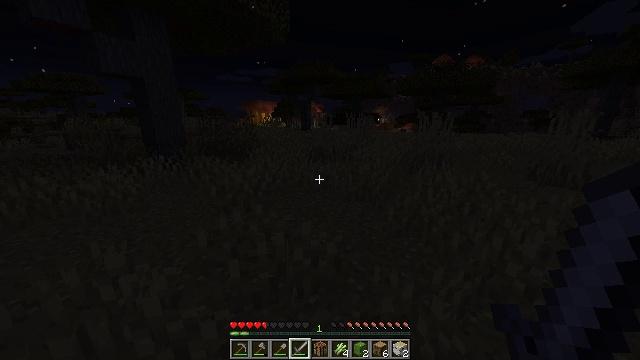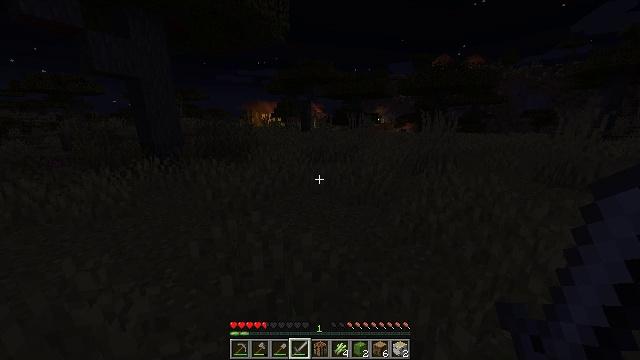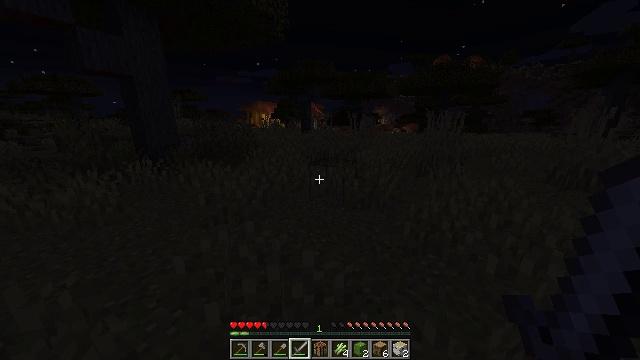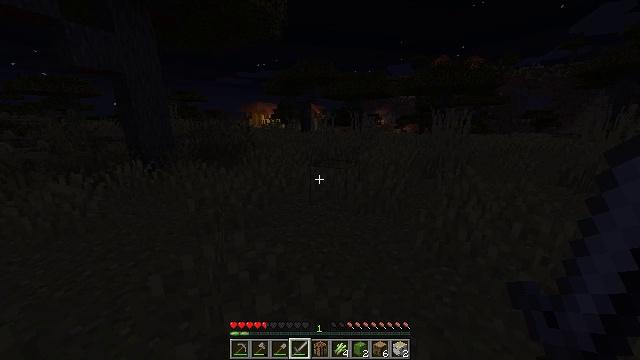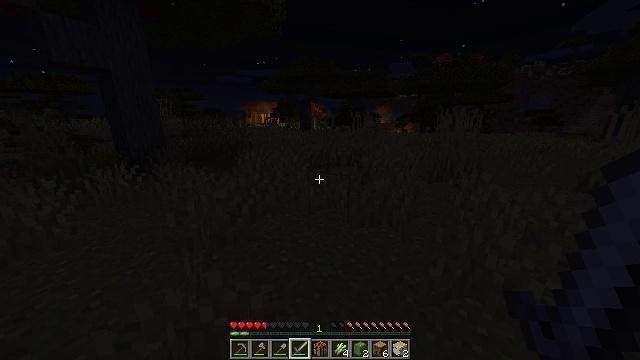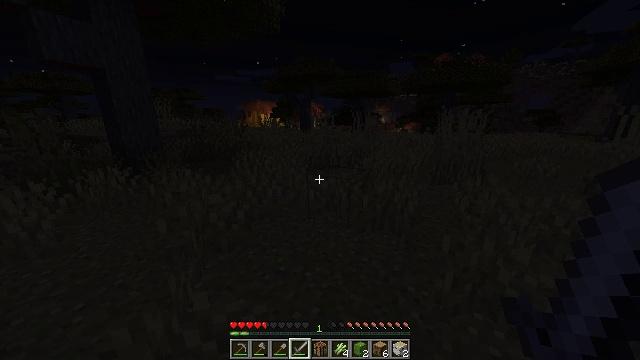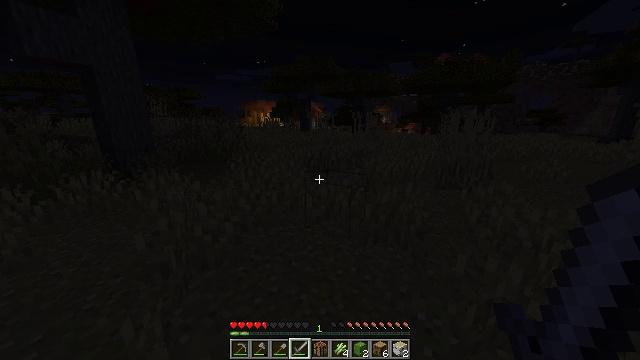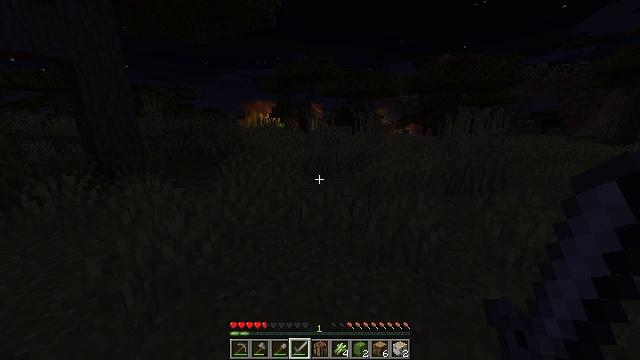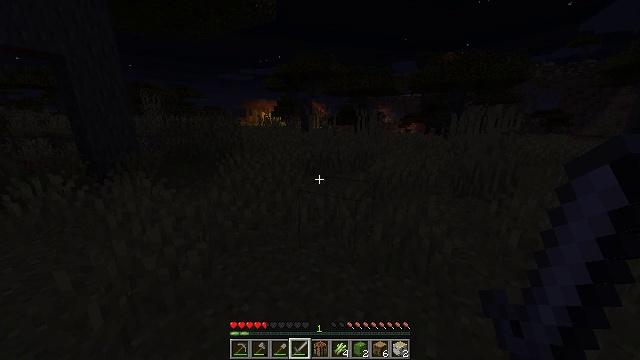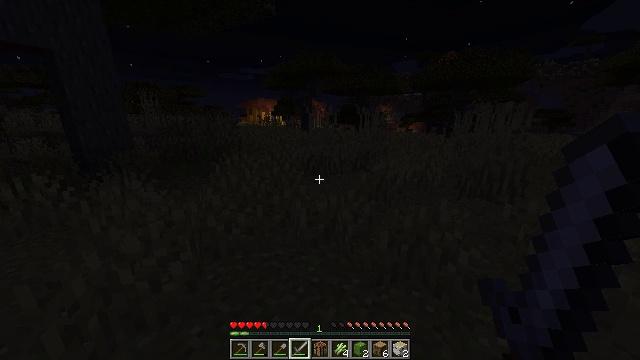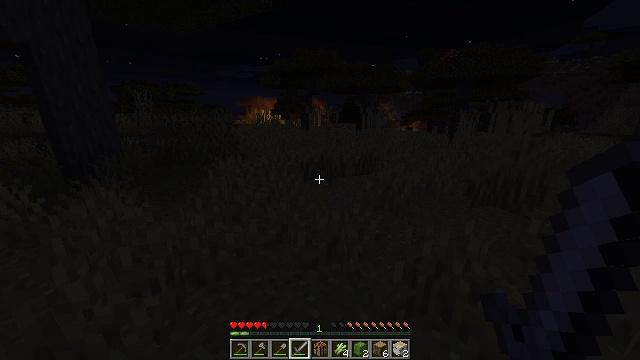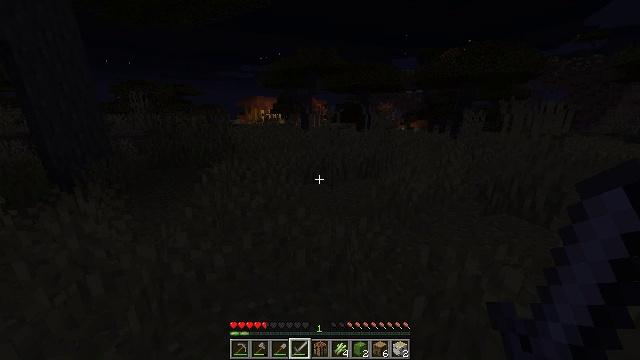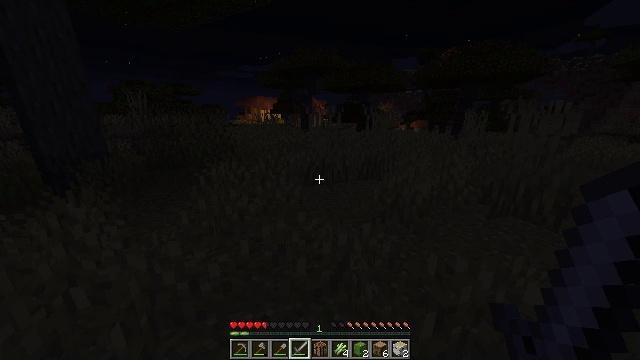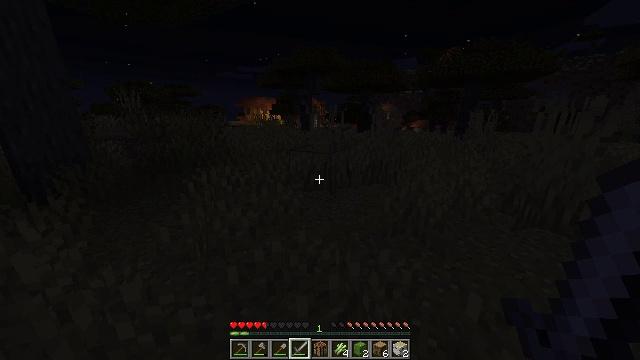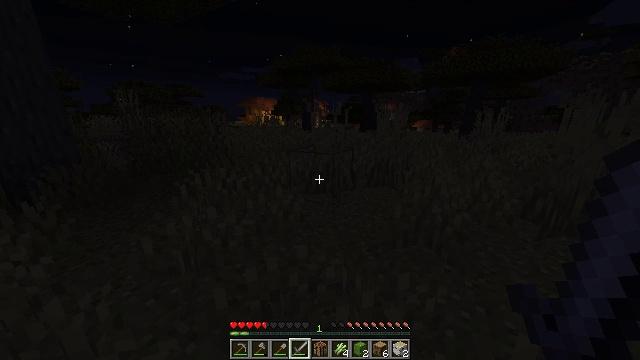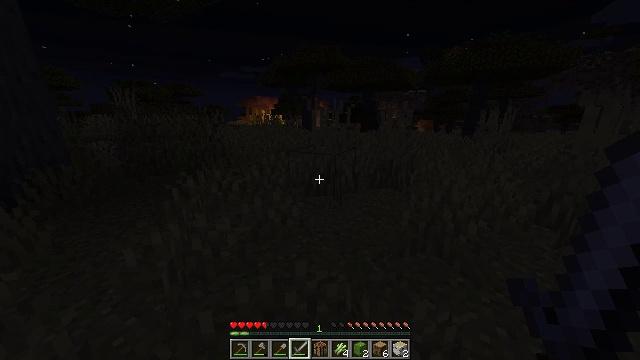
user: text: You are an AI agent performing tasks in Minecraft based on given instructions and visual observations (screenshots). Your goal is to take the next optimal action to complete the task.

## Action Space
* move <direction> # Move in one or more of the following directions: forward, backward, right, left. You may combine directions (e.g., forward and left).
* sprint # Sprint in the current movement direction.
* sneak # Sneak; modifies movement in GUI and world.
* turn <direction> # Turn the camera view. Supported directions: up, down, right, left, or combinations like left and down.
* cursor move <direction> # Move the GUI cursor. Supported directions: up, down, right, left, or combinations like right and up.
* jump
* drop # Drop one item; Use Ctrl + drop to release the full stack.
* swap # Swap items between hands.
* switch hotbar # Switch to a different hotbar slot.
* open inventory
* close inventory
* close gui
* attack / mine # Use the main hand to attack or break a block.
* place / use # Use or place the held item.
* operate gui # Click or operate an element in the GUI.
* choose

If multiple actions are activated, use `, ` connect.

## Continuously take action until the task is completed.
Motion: motion action
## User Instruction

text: Gather the acacia door from a structure.
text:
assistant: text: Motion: move forward, sprint
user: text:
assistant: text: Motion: move forward, sprint
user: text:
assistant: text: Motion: move forward, sprint
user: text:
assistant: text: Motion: move forward, sprint
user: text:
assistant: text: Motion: move forward, sprint
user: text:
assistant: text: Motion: move forward, sprint
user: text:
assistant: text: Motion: move forward, sprint
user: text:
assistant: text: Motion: move forward, sprint
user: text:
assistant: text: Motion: move forward, sprint
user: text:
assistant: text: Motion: move forward, sprint
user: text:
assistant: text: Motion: move forward, sprint
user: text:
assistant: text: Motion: move forward, sprint
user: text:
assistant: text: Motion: move forward, sprint
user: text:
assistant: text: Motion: move forward, sprint
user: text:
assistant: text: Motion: move forward, sprint
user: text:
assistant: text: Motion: move forward, sprint
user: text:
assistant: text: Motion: move forward, sprint
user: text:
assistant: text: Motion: move forward, sprint
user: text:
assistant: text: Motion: move forward, sprint
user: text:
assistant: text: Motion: move forward, sprint
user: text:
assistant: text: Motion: move forward, sprint
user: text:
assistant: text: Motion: move forward, sprint
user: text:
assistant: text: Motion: move forward, sprint
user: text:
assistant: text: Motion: move forward, sprint
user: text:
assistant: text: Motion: move forward, sprint
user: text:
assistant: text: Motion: move forward, sprint
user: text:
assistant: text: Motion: move forward, sprint
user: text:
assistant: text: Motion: move forward, sprint
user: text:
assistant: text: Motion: move forward, sprint
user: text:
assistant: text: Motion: move forward, sprint